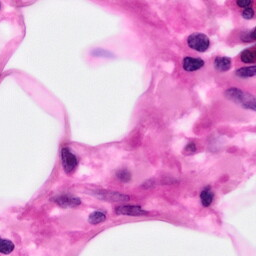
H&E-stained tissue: Pancreatic